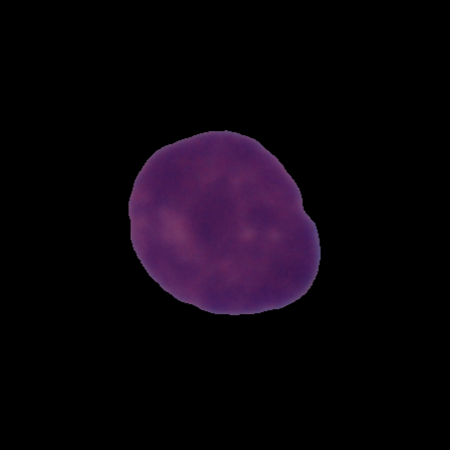
Label: cancer